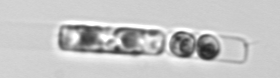
Label: Guinardia_delicatula_TAG_internal_parasite